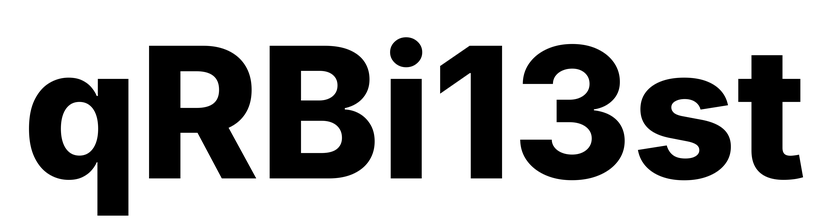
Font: Inter_ExtraBold